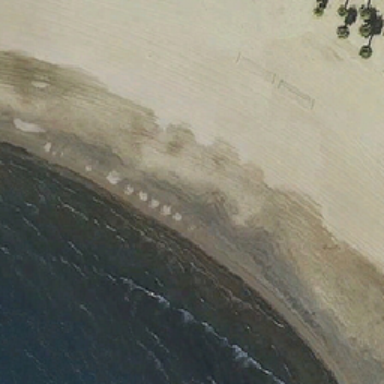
There is a huge beach in front of the vast ocean .